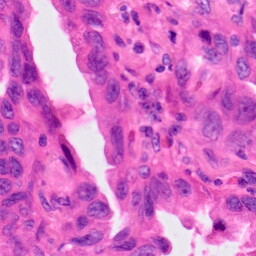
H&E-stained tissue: Lung